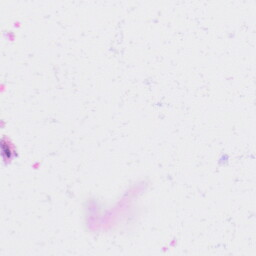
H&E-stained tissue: Liver